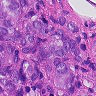
Metastatic tissue present: yes